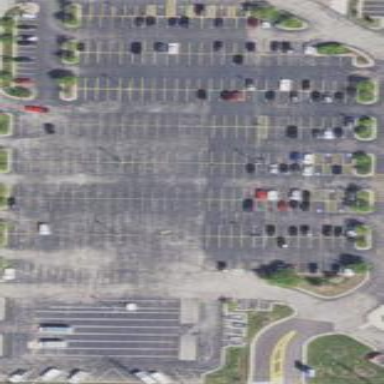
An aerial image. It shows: Parking area.